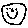
Label: smiley face